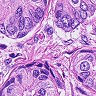
Metastatic tissue present: yes